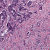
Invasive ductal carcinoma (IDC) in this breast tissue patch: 1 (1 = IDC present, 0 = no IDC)